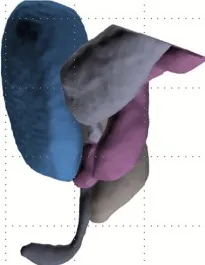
Three-dimensional (3D) reconstruction images . . Each structure.
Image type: radiology (x_ray)